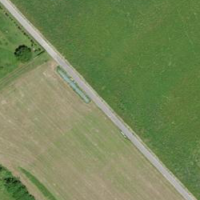
EUNIS habitat code: 52
Species observed at this site:
Medicago sativa